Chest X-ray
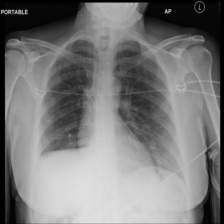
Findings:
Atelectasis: negative
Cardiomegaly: negative
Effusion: negative
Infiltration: negative
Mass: negative
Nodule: negative
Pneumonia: negative
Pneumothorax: negative
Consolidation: negative
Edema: negative
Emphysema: negative
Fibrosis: negative
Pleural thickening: negative
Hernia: negative